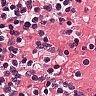
Metastatic tissue present: no